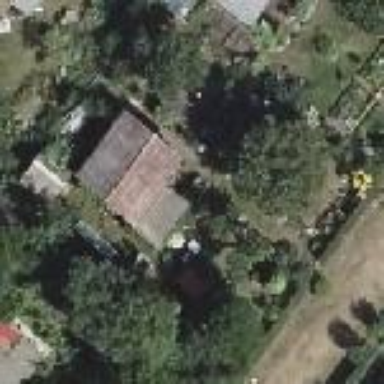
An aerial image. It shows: Plot in the allotments.